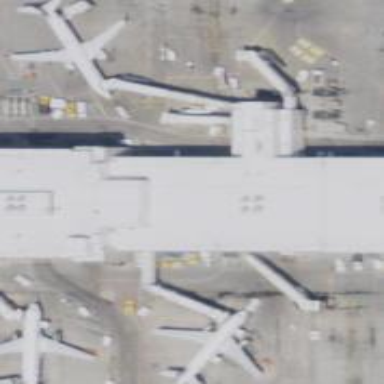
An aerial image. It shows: Airport gate.